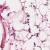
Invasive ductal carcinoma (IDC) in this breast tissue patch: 0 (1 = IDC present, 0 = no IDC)